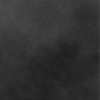
Label: dusty